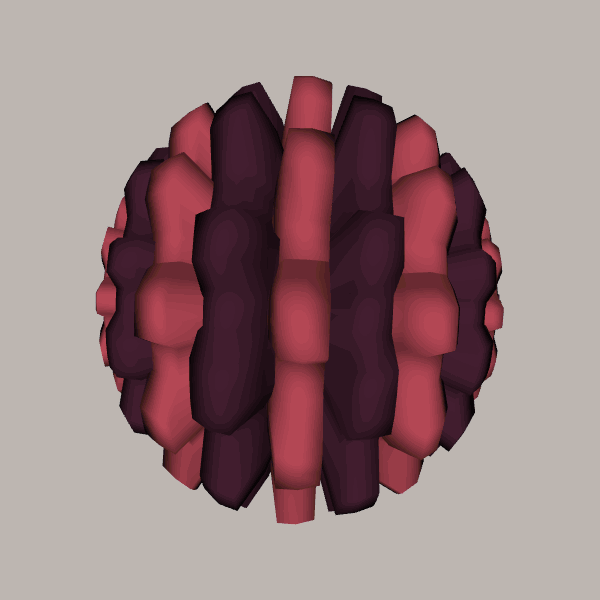
Background: light